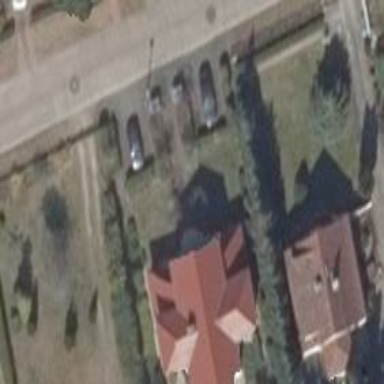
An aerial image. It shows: House with hipped roof.